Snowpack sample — Snodgrass Mountain, Crested Butte, Colorado (2/4/25, 12:06 PM MST)
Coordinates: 38.923, -106.968
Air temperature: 35 °F
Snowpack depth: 80 cm
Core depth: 50 cm
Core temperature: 30.2 °F
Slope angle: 14°, slope face: 78°
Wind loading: low
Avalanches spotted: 0
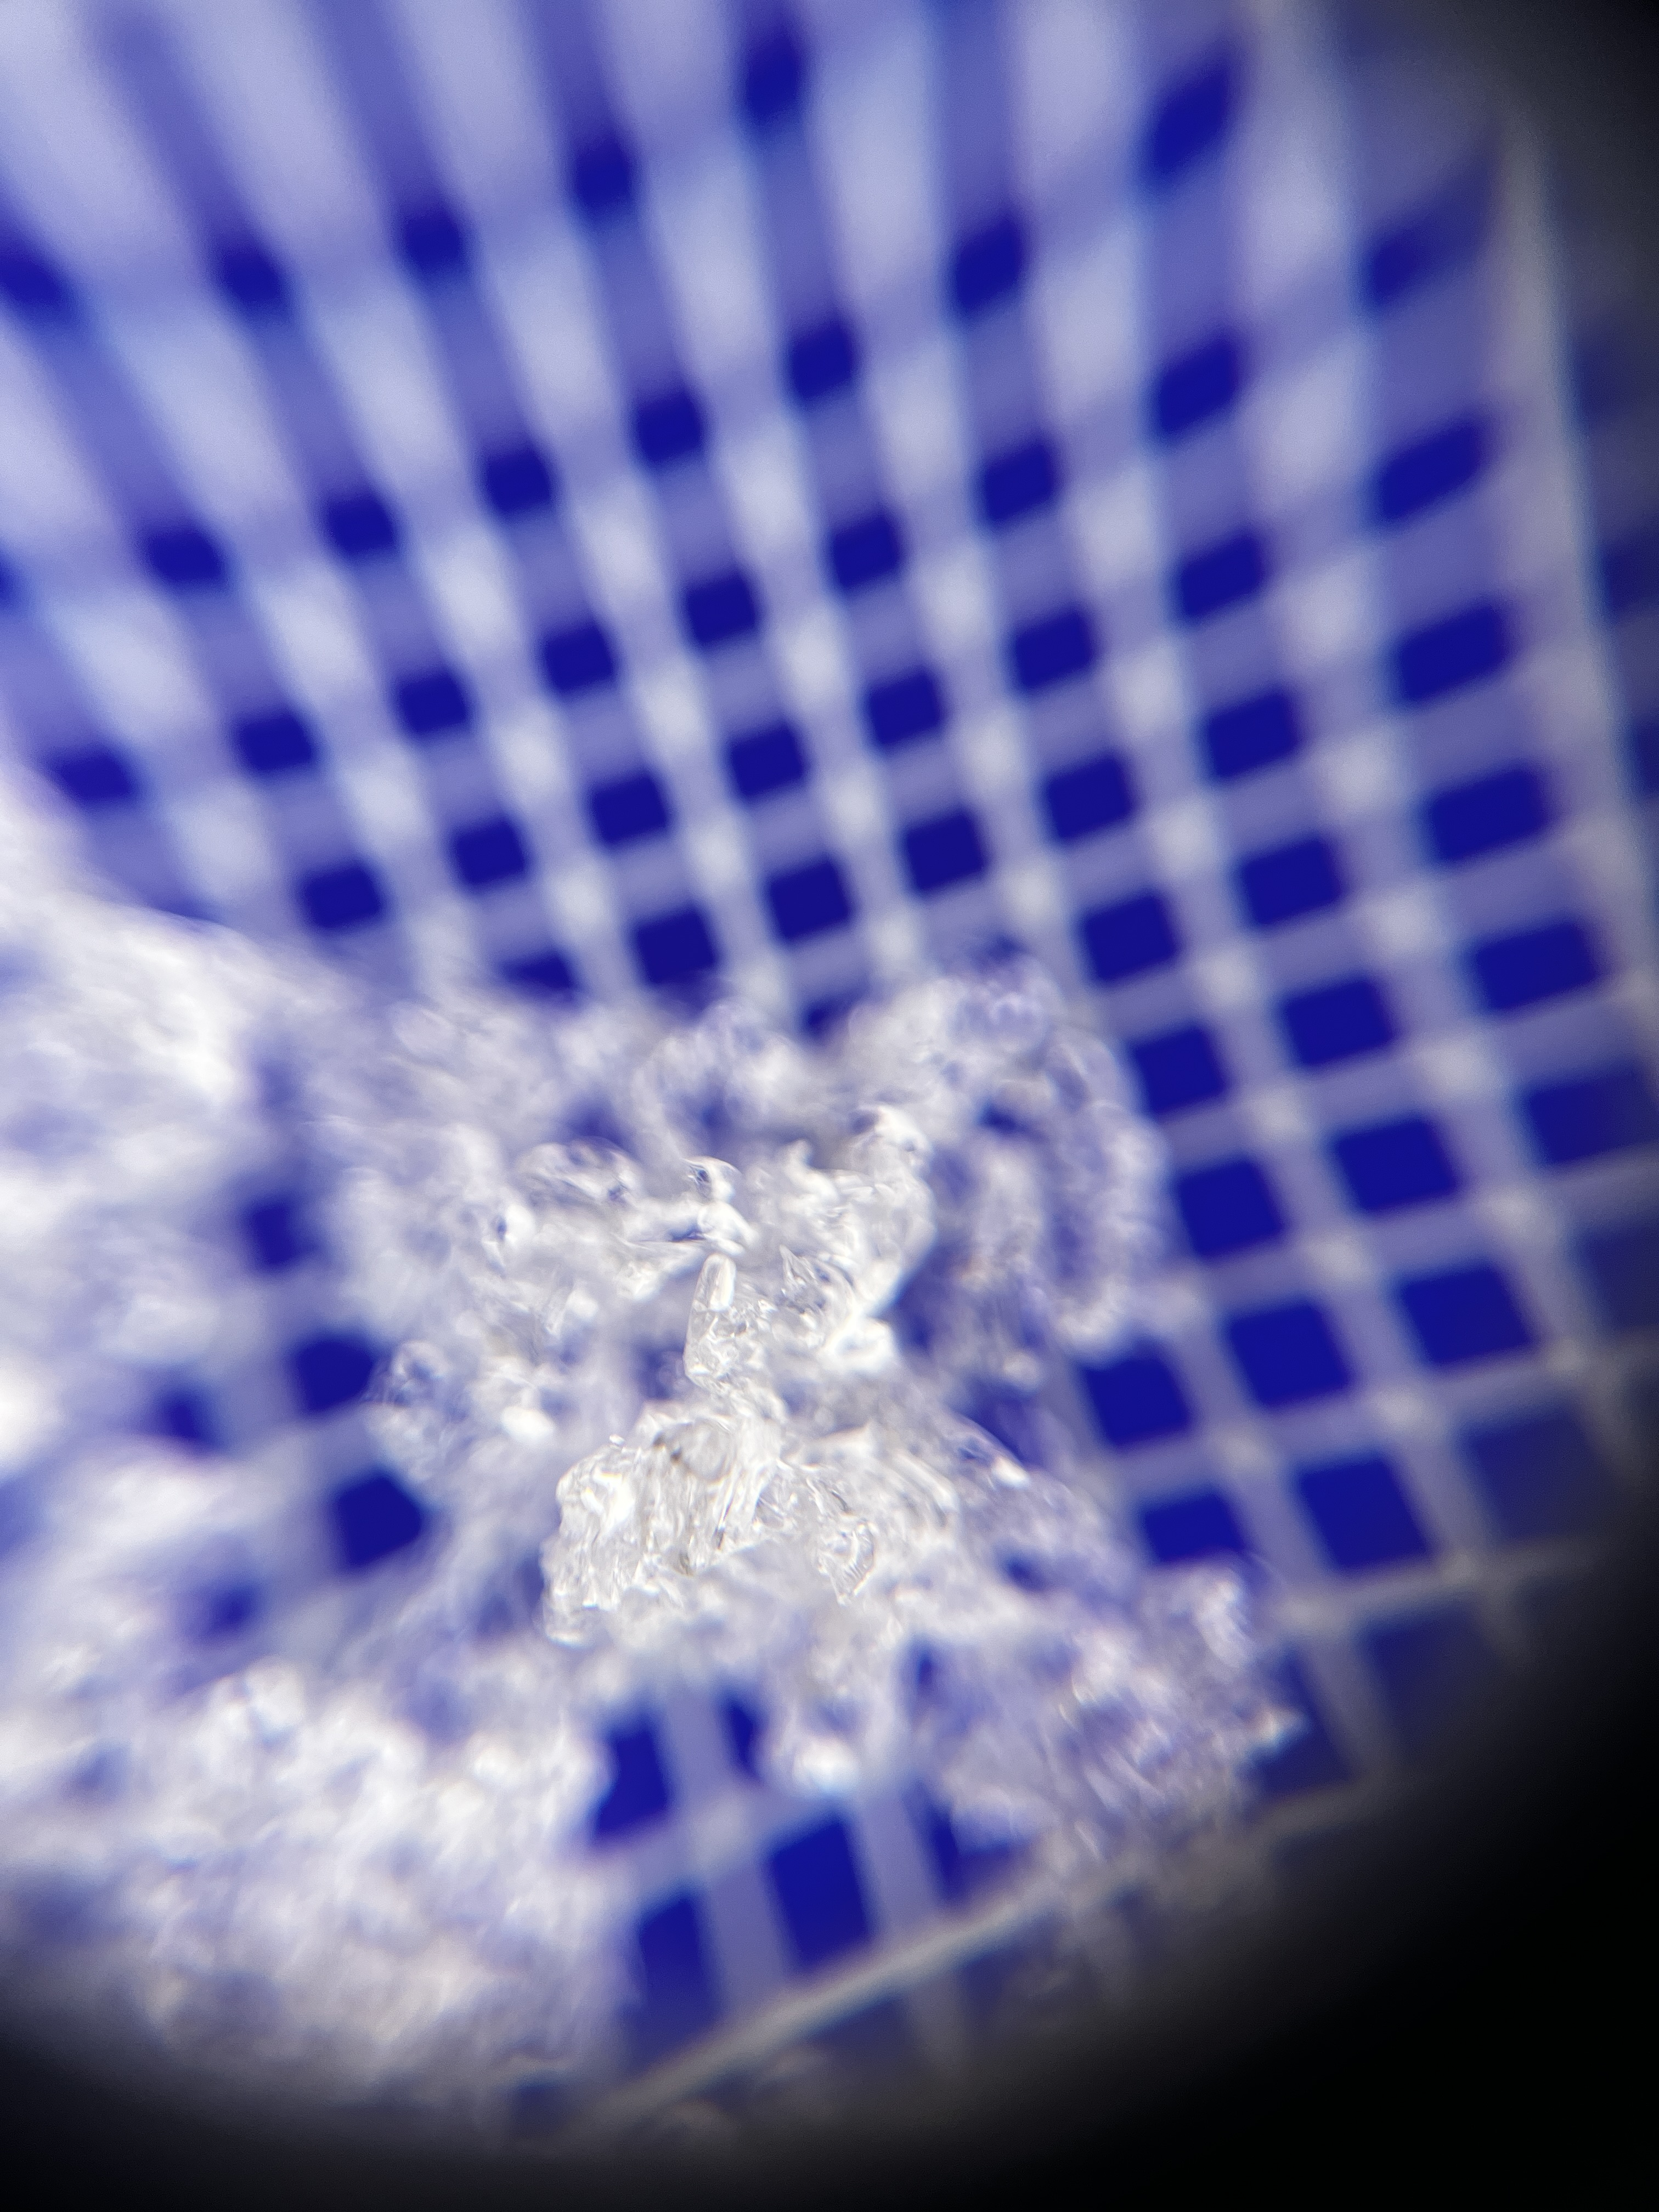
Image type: magnified_profile
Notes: No avalanches nearby, unusually warm weather for the last month reported by residents, Collected 25 yards from treeline